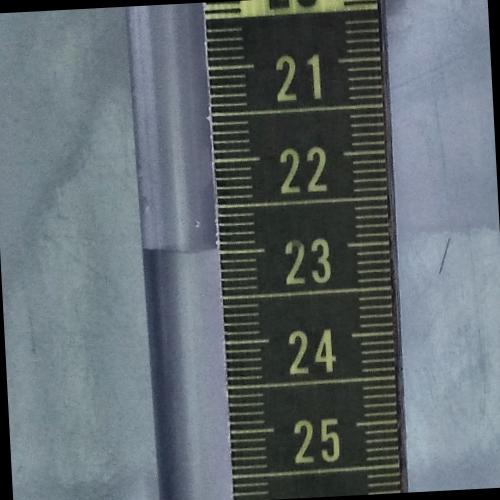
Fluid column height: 23.0 cm